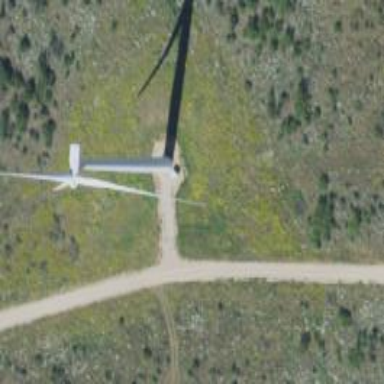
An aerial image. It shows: Wind generator using wind turbines of horizontal axis.